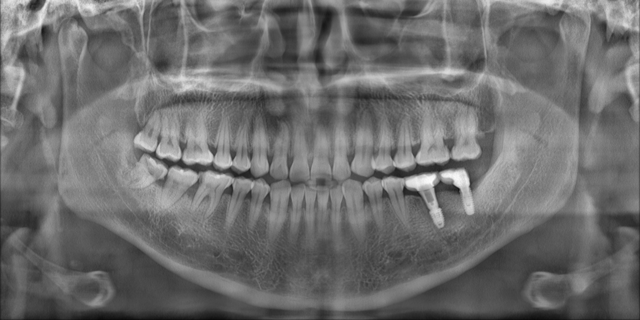
adult